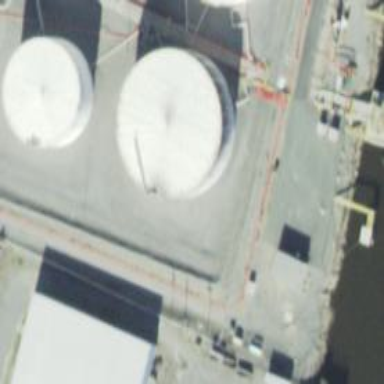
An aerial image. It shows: Building with storage tank.